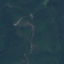
Land use / land cover: Forest